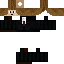
A male human skin with medium skin, wearing brown long hair dressed in a blue suit and black pants, featuring a closed mouth.